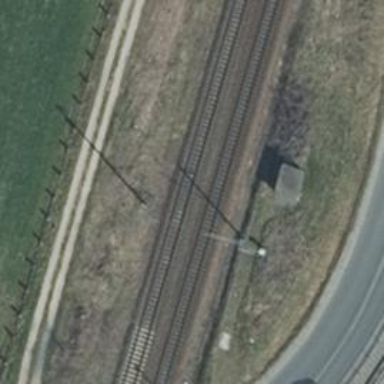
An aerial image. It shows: Milestone along the railway with catenary mast.